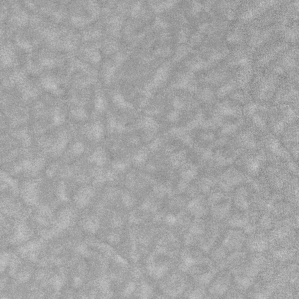
Label: frost